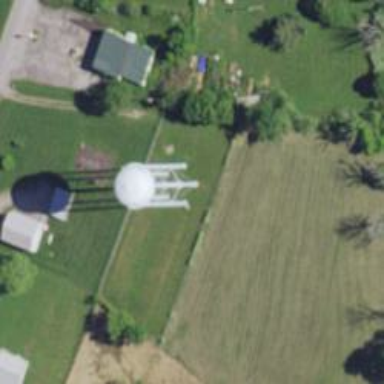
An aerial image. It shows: Water tower that is man-made.